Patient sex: F
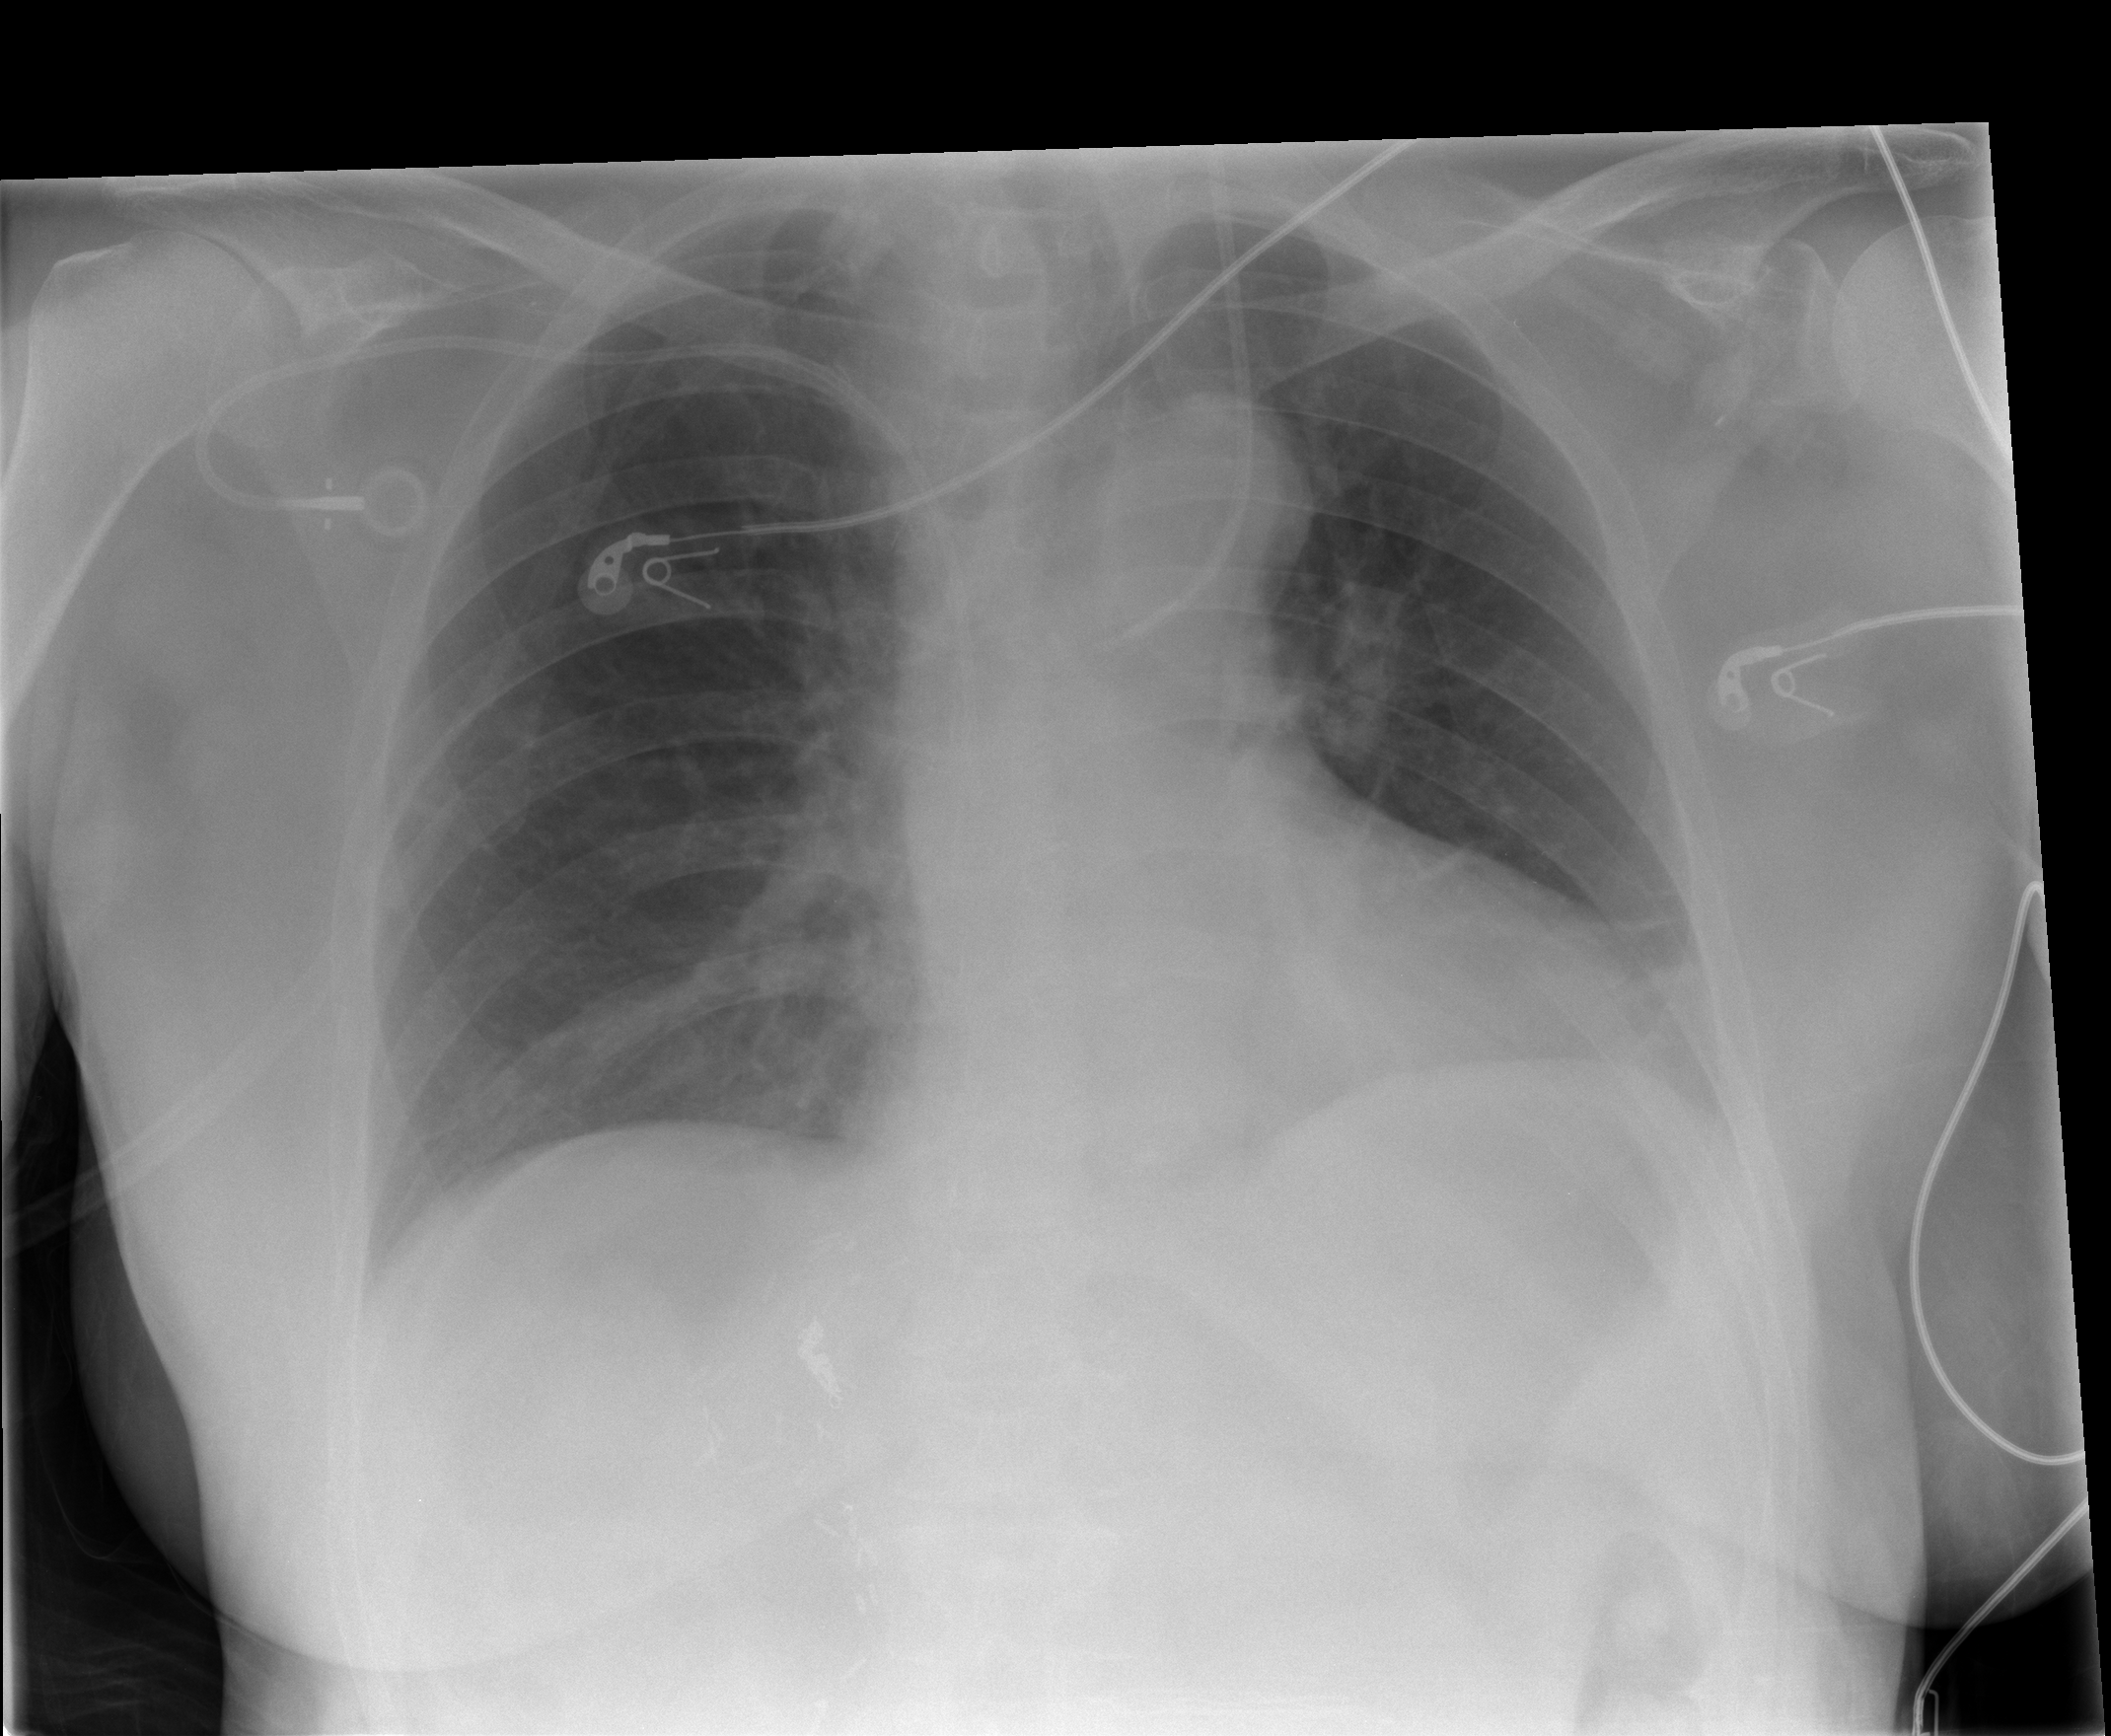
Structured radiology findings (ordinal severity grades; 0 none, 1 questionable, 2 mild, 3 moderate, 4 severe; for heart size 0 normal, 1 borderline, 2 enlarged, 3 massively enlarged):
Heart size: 0
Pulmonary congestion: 0
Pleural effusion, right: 0
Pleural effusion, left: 0
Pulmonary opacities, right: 0
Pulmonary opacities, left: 0
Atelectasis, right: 2
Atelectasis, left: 2